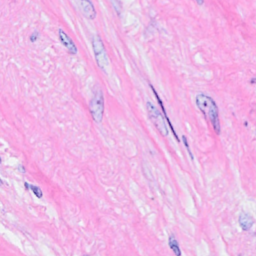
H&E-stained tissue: Breast